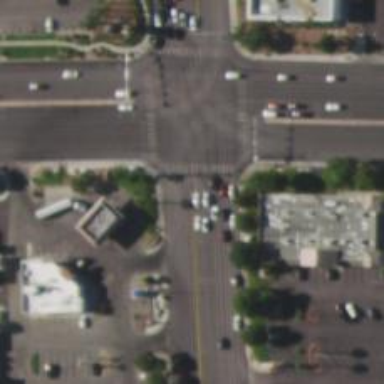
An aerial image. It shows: Solid stop line on the road.